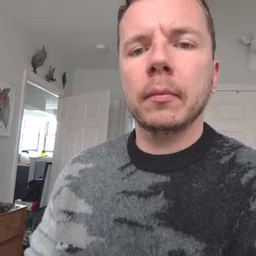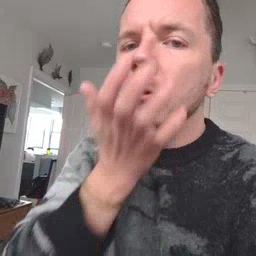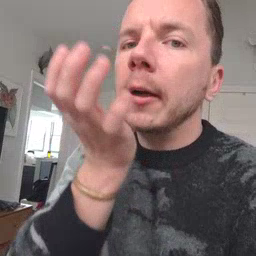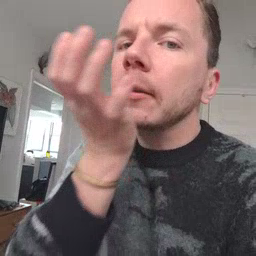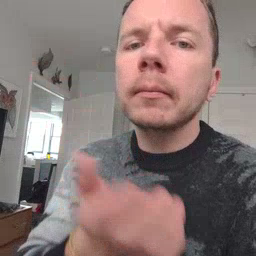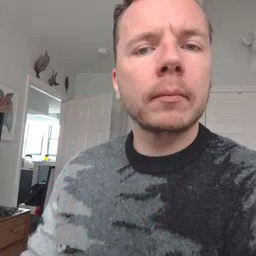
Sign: grass